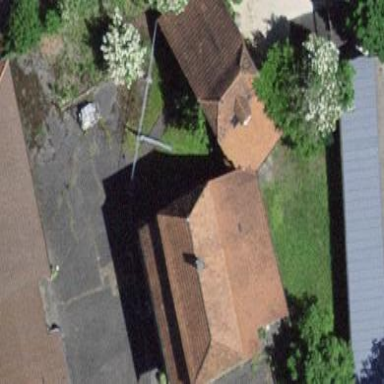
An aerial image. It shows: Rural barn.